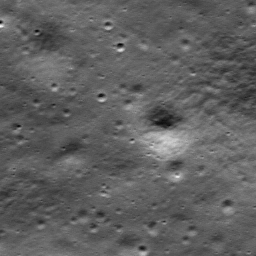
Host type: hard_negative
Lunar coordinates: latitude -64.773, longitude 42.707